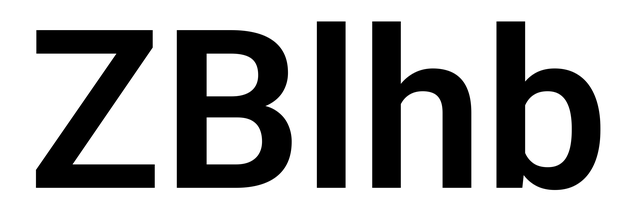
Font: Roboto_SemiBold